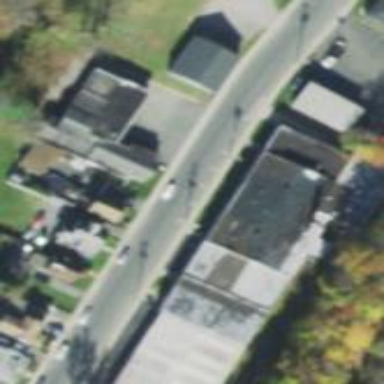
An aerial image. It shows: Industrial building.